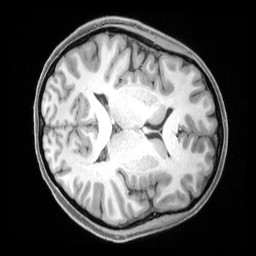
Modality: T1w
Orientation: axial
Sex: female
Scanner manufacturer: siemens
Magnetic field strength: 3 T
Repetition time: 2.4 s
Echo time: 0.00222 s